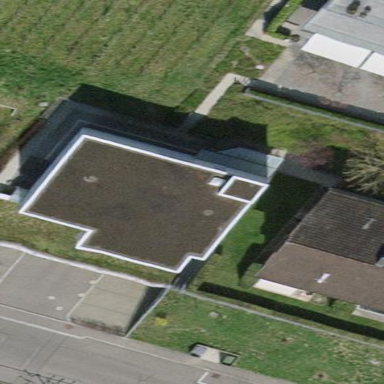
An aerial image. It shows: Building with flat grey roof.